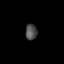
Tissue: prostate
Cell type: Myeloid cells
Senescence score: 0.705
Nuclear area (px): 185
Mean DAPI intensity: 76.649